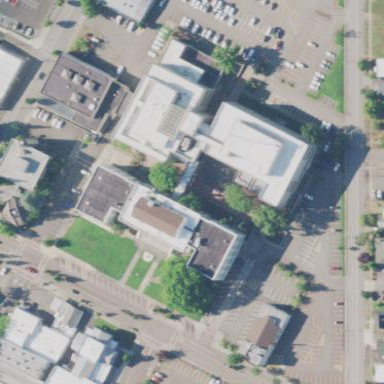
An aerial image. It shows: Courthouse building.